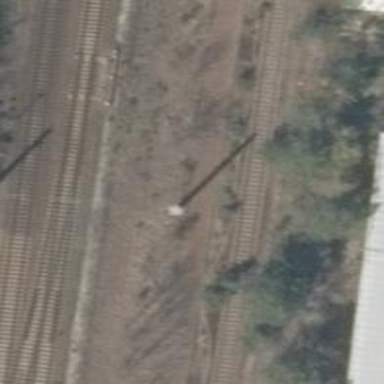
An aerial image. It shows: Abandoned railway yard.